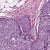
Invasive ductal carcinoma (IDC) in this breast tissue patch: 0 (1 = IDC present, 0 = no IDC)